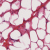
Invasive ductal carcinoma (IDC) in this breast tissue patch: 0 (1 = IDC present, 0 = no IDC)